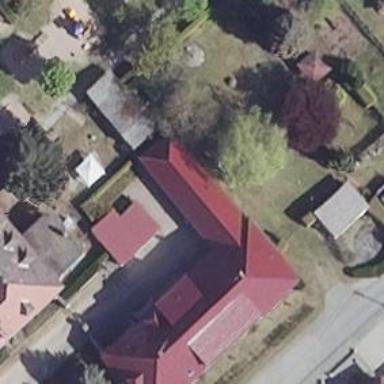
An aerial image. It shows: Shed.